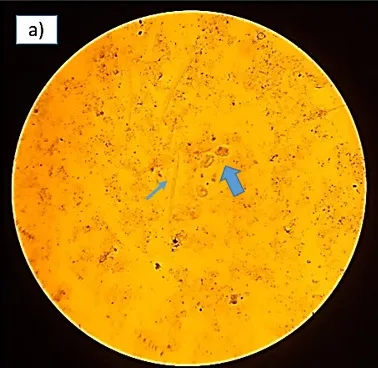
(a) Stool microscopy showing rhabditiform larvae (blue thin arrow) and eggs (blue thick arrow) of S. Stercoralis. Image taken at 100x magnification.
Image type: pathology (immunostaining)